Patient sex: M
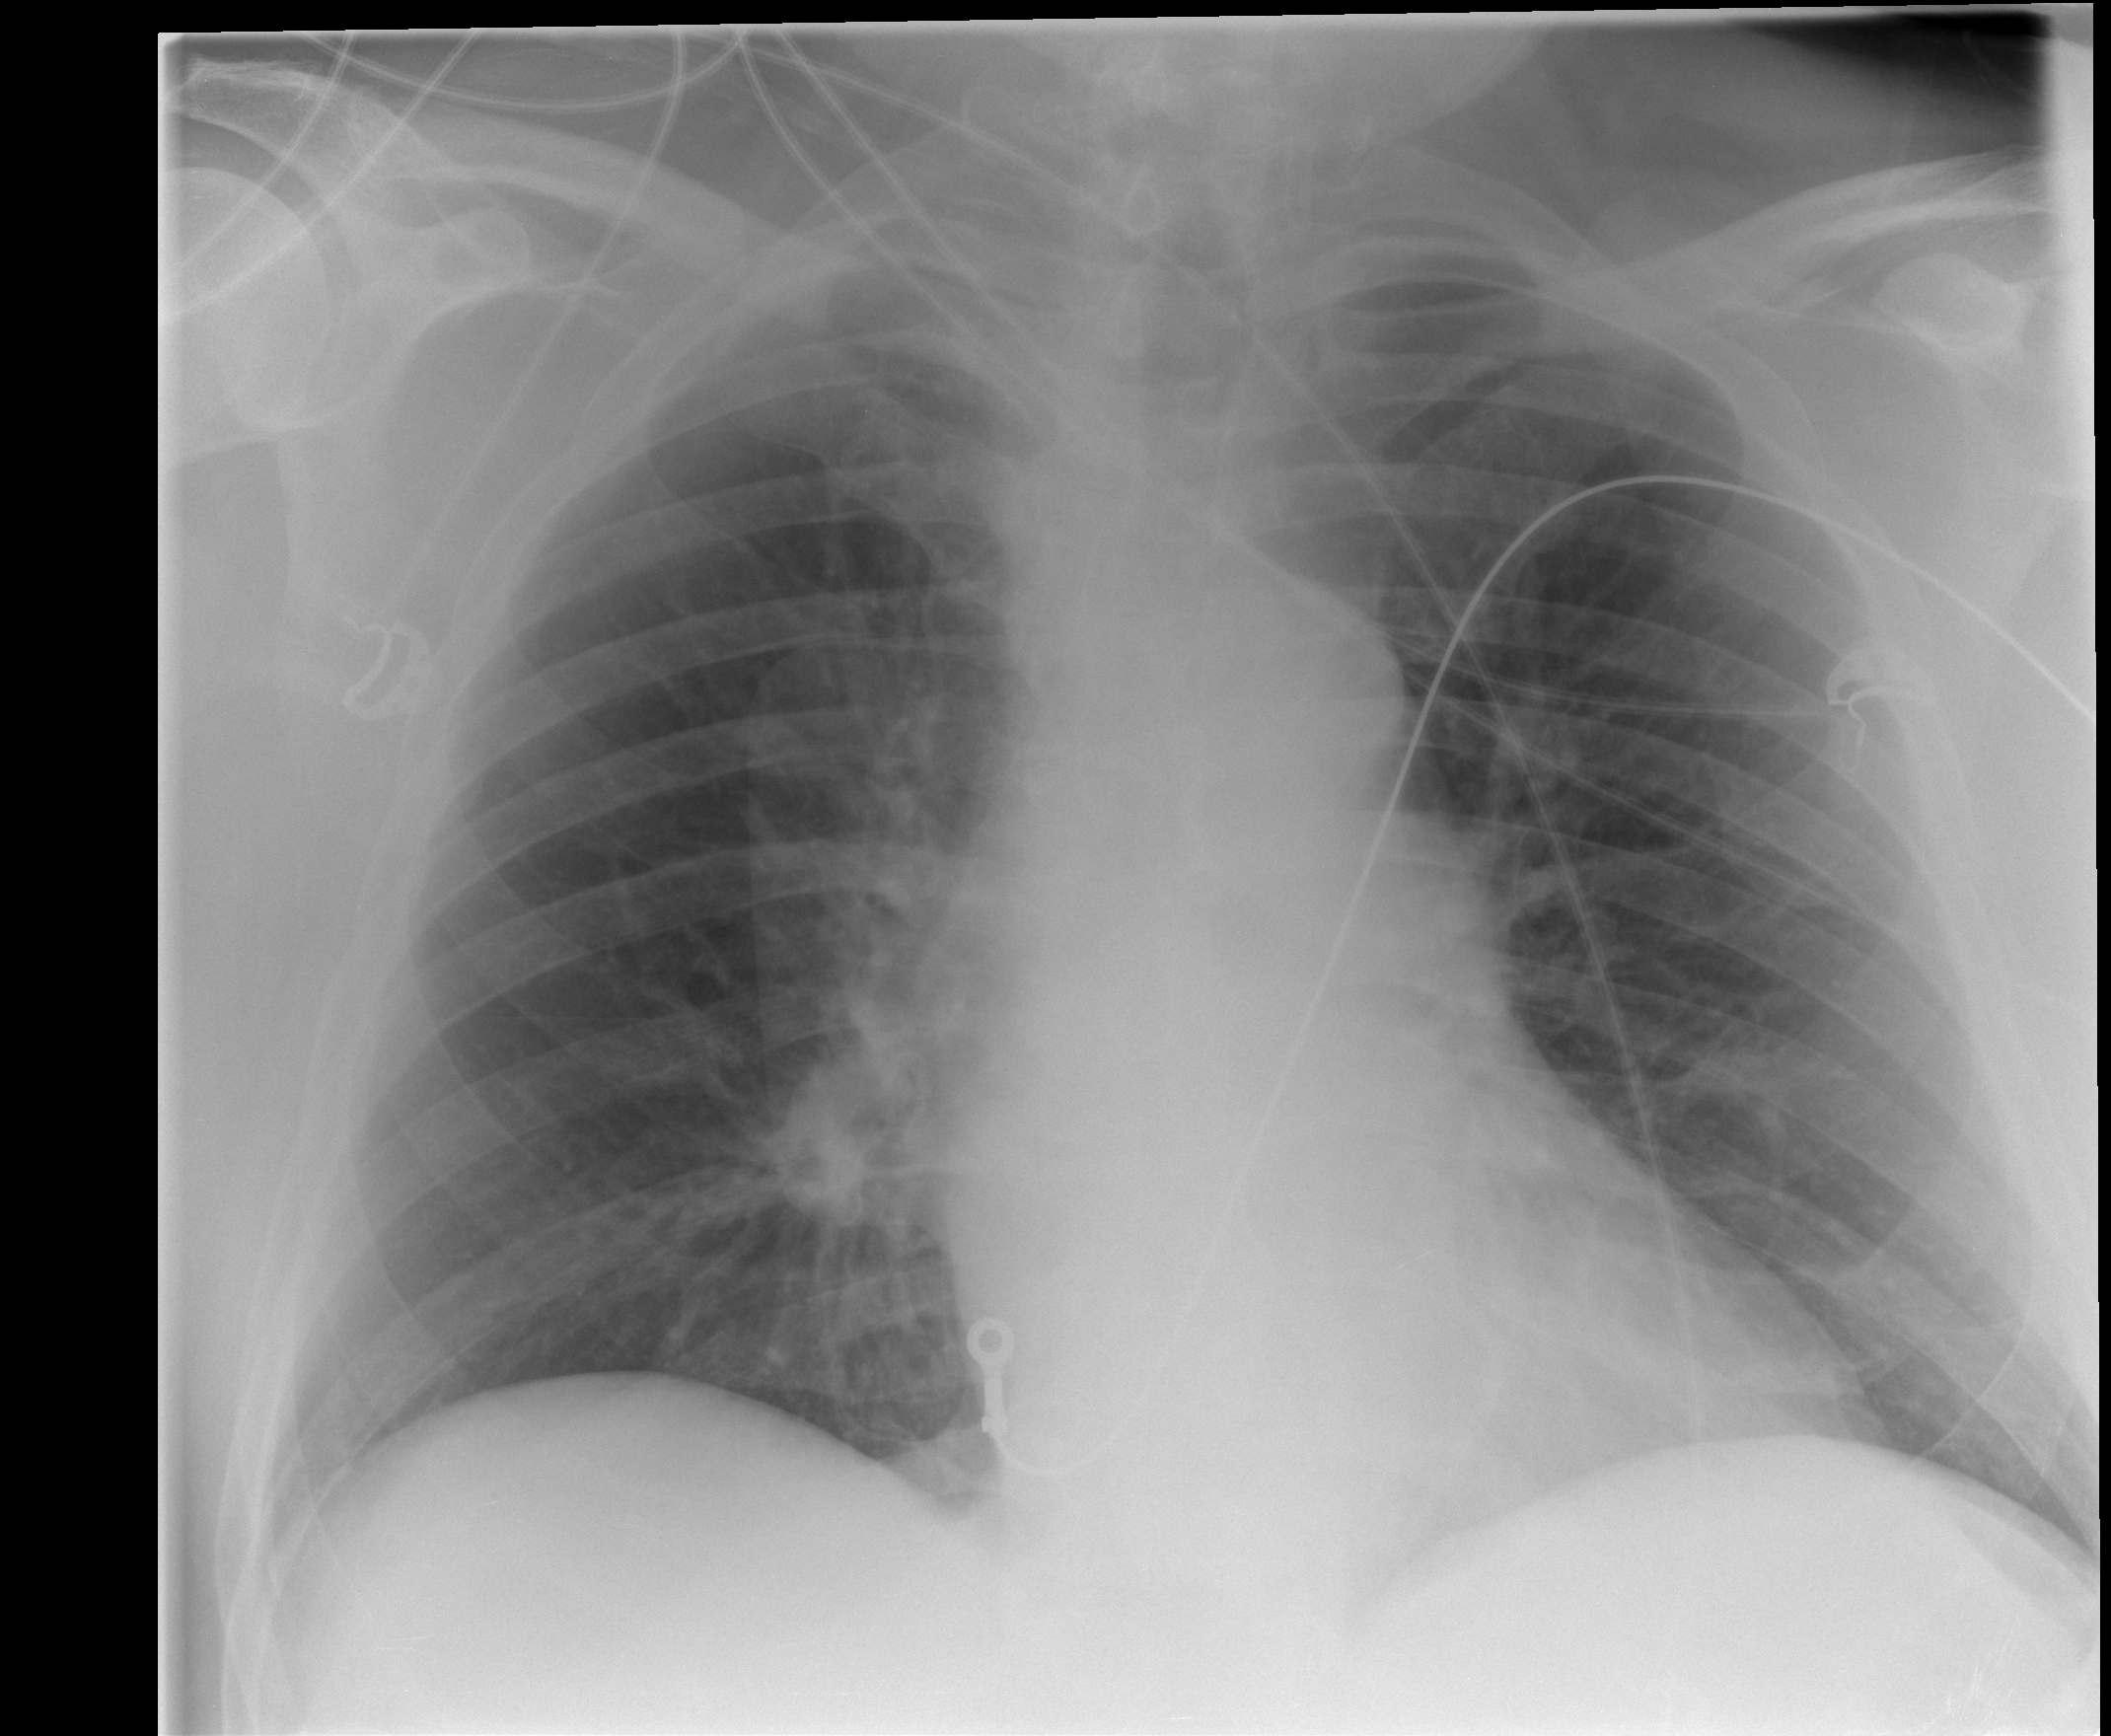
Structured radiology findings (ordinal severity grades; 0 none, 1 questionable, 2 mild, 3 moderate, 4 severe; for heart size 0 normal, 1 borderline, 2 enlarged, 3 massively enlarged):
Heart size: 0
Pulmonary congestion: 1
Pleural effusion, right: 0
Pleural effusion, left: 0
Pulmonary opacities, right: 0
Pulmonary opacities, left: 0
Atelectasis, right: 0
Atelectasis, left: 0